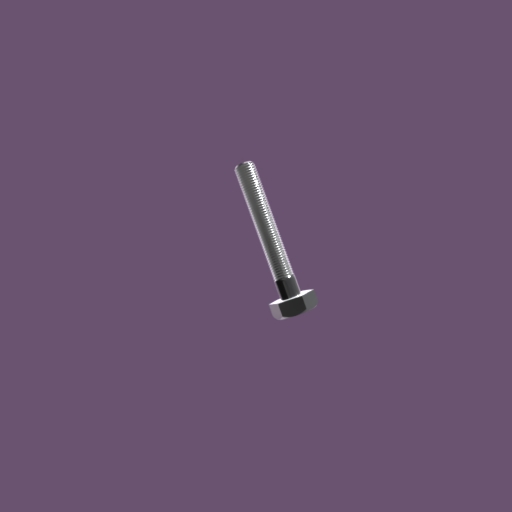
Label: bolt